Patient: sex M, age 25
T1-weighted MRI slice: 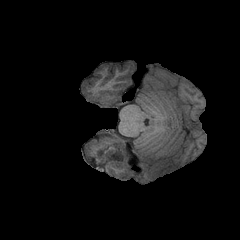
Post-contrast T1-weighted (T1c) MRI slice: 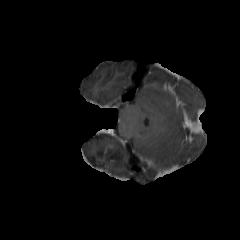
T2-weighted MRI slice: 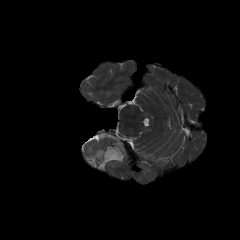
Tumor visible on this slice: yes
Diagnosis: Astrocytoma, IDH-mutant
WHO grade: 2